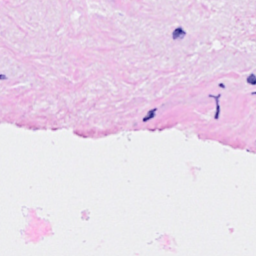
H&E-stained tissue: Breast